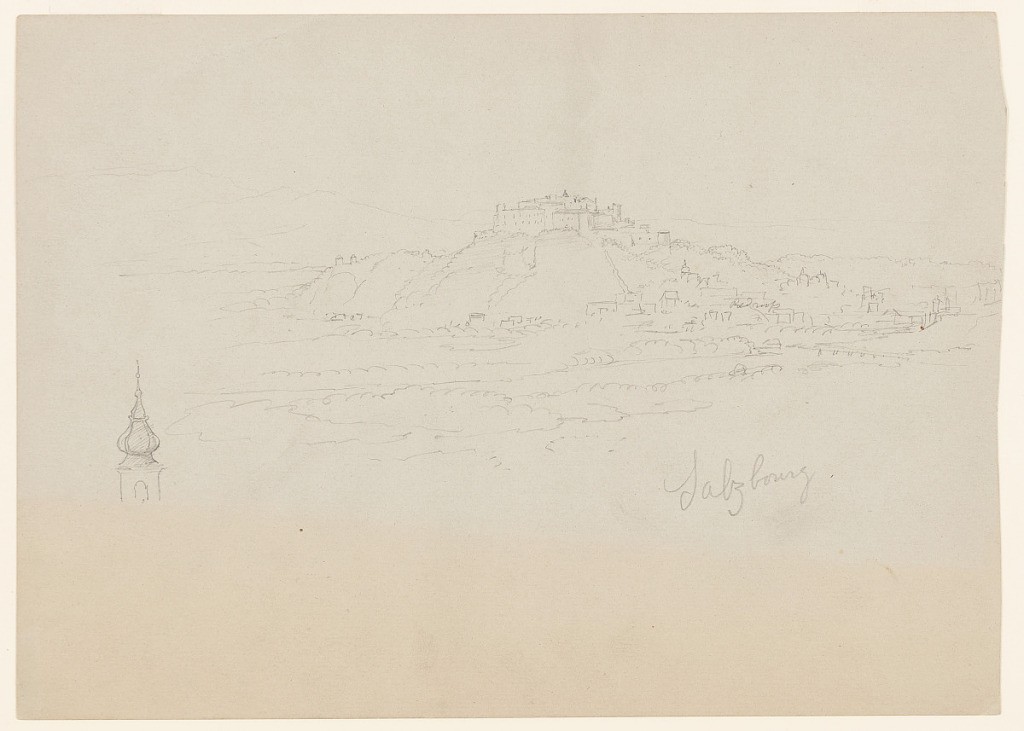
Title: Salzburg, Austria, viewed from the Kapuzinerberg
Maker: Frederic Edwin Church, American, 1826–1900
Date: July 1868
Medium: Graphite on gray-green wove paper; verso: graphite
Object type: Drawing
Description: Landscape sketch showing a view overlooking the city of Salzburg and its castle from a nearby hill called the Kapuzinerberg. At center, the hill known as the Festungsberg is shown crowned by the sprawling Hohensalzburg Fortress, or "High Salzburg Fortress." Numerous city buildings, including church domes and spires, are visible around the base of the hill. In front of the Festungsberg, the Salzach River flows through the wooded landscape. At left, the detail of an onion shaped steeple is shown.

Verso: Landscape and architecture sketch showing a view of a ruinous castle gate and churches in a city whose exact location is unclear. At right, a large stone or brick building in shown with vegetation growing on its walls. A tree grows from the top of a tower attached to the wall at right, which appears to be arched or have a gate. In the middle distance at center, a large church with a rectangular, flat-topped belltower is visible, while another pointed tower is included at left.